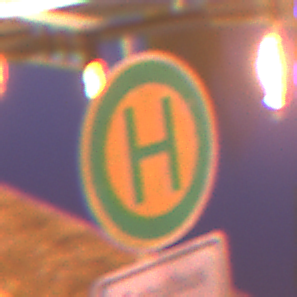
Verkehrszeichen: Haltestelle
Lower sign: ZeitangabenMitBeschraenkungAufWochentage5
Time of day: Night
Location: Outdoor (Urban)
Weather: PartlyCloudy
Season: NotSpecified
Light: Artificial